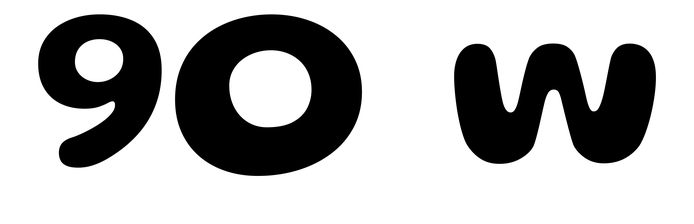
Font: Gluten_SemiBold